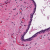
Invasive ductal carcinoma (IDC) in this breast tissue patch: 0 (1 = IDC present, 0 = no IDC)